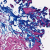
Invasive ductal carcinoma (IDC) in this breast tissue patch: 0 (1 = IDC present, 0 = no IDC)